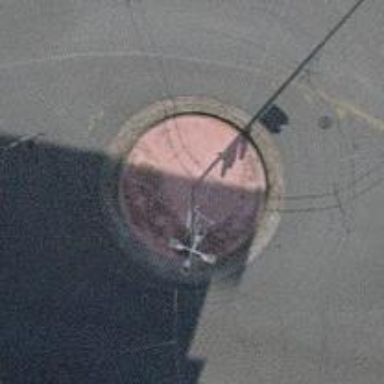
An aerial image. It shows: Secondary road with asphalt surface leading to roundabout. This road features trolley wires.